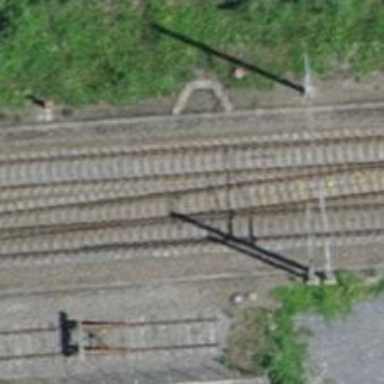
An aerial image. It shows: Single railway track with electrified contact line.